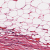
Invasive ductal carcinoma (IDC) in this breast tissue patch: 1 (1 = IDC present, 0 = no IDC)